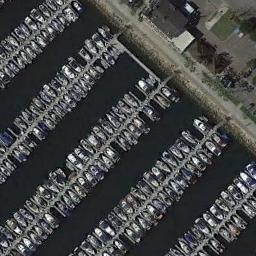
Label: harbor